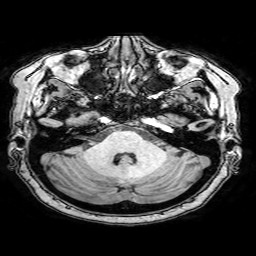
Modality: T1w
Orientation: coronal
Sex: female
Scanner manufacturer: philips
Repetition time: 0.008213 s
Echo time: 0.00376 s